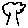
Label: tree